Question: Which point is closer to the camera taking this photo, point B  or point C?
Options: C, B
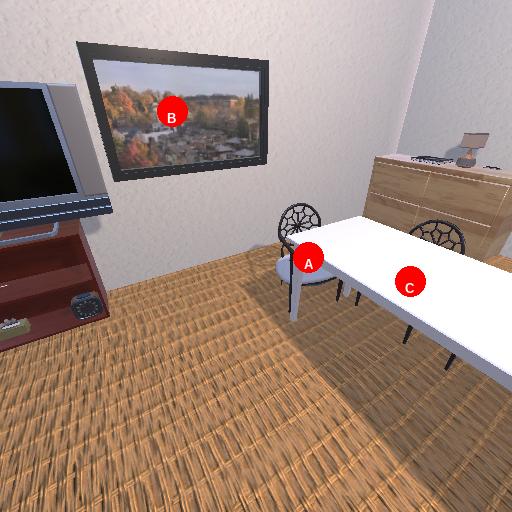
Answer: C